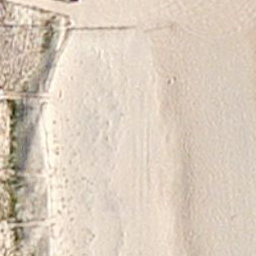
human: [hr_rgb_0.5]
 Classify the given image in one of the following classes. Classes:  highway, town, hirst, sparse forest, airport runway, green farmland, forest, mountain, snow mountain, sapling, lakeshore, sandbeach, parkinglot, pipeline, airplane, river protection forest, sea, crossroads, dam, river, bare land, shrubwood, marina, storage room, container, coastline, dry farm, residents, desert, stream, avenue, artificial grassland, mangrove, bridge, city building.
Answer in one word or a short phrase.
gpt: sandbeach